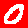
Digit: 0